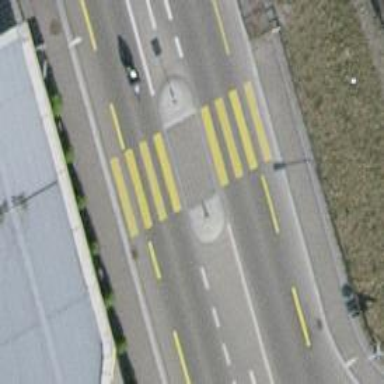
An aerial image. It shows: Asphalt footway with marked crossing that includes pedestrian island.